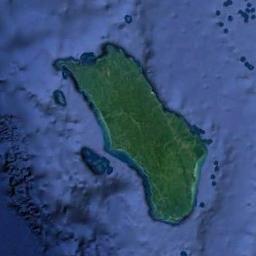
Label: island